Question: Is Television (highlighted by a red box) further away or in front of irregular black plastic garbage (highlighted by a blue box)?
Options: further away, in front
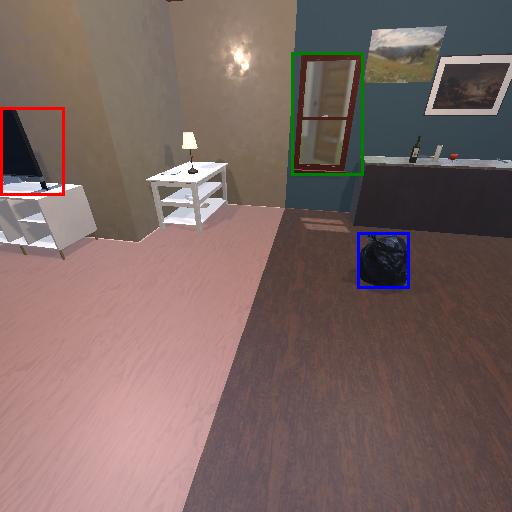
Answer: further away